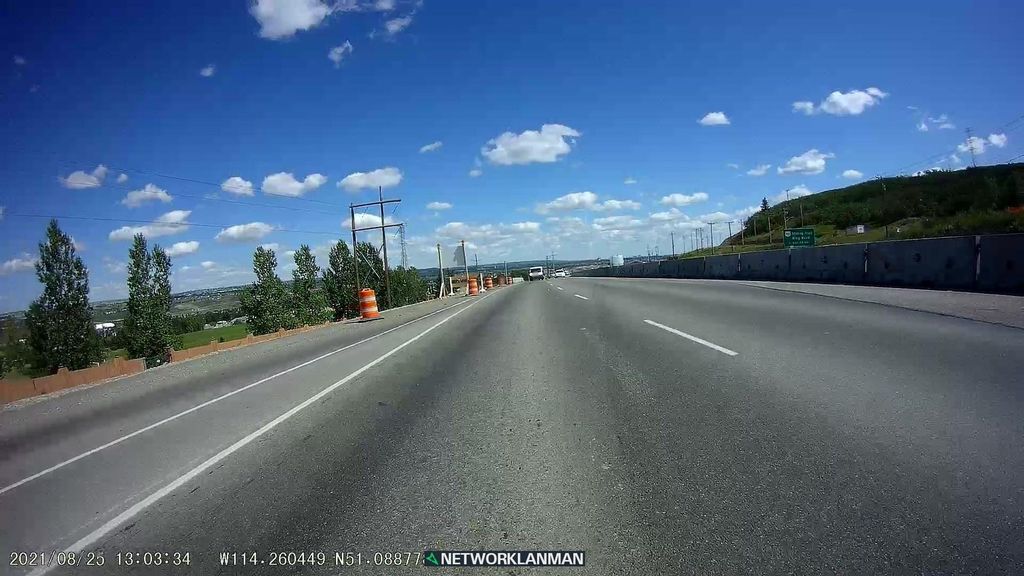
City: calgary